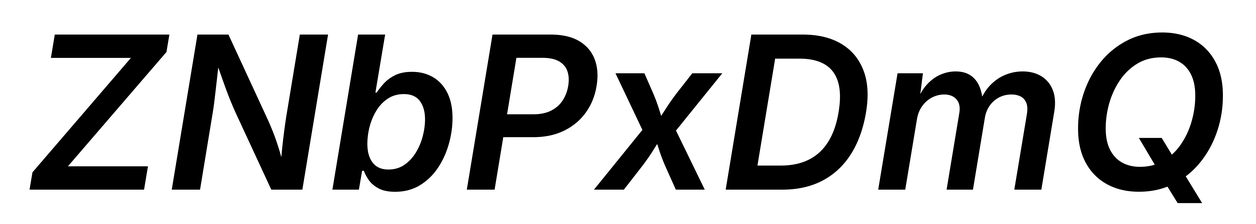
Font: Inter-Italic_SemiBold_Italic